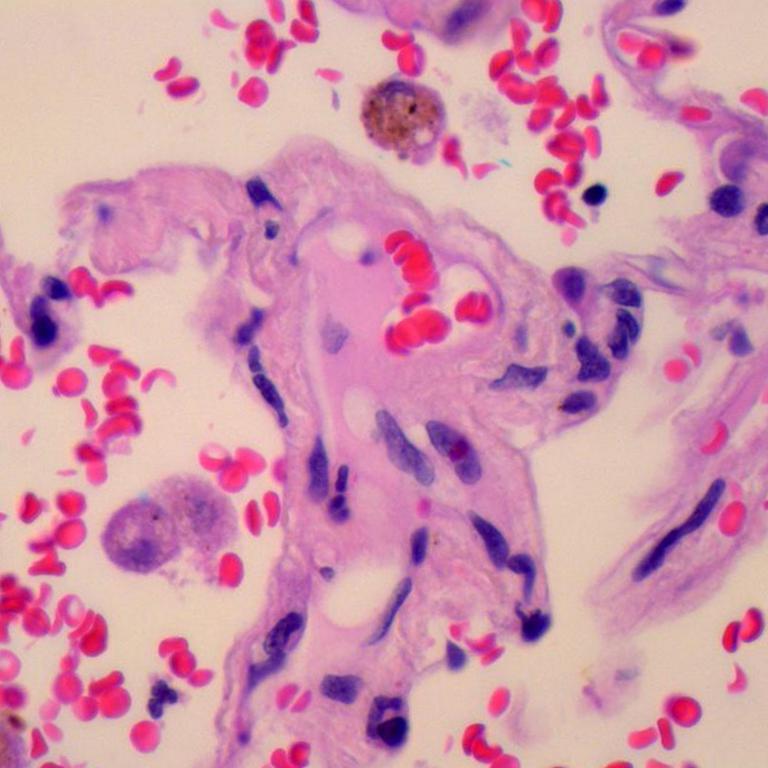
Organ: lung
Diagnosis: benign